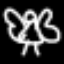
Label: angel